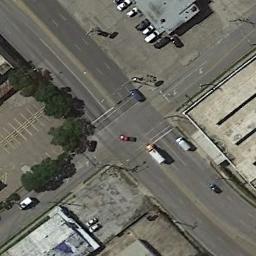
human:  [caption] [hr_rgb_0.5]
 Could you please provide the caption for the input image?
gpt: There are several moving vehicles on the road at the intersection, There are many buildings and some trees around the intersection, And many cars are parked in the open space beside the intersection .

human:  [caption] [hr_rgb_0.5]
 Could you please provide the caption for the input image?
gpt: There was a line of trees east and west of the intersection .

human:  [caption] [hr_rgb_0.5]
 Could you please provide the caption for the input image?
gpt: An intersection with sparse traffic is between some buildings and a parking lot .

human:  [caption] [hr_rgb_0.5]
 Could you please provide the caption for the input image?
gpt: There are several cars at the intersection .

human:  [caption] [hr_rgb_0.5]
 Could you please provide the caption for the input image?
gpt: There are some cars parked beside the intersection .